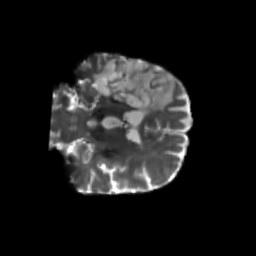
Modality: T2w
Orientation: coronal
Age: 48
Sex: male
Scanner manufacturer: siemens
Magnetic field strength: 3 T
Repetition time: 5.25 s
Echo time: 0.08 s